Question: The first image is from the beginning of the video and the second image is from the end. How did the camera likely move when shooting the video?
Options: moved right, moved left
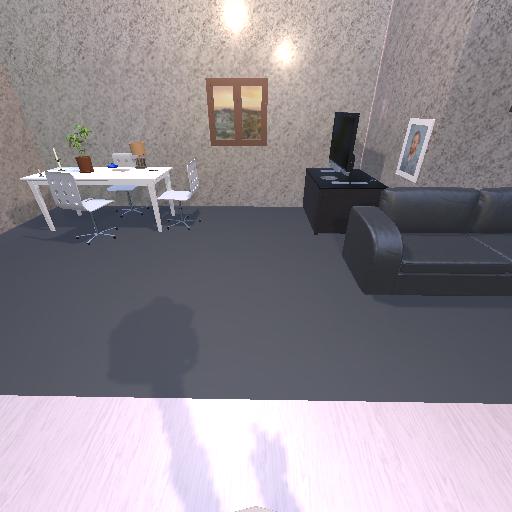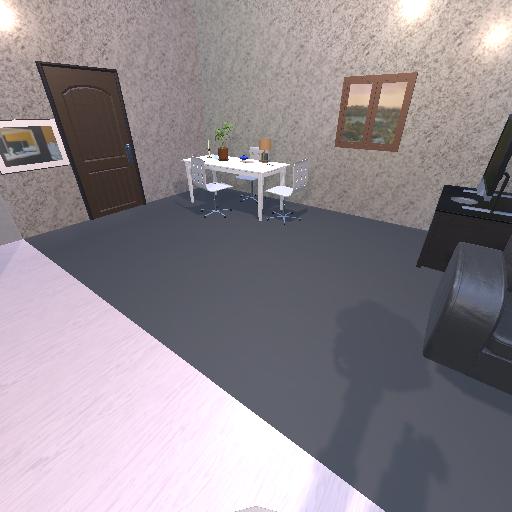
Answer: moved right